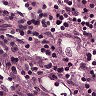
Metastatic tissue present: no